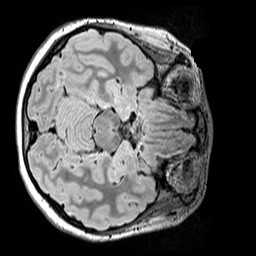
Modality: FLAIR
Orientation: axial
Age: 9
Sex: female
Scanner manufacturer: siemens
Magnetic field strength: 3 T
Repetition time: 5 s
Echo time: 0.388 s